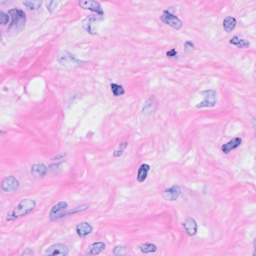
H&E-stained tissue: Breast